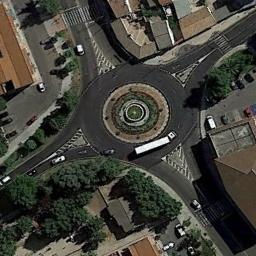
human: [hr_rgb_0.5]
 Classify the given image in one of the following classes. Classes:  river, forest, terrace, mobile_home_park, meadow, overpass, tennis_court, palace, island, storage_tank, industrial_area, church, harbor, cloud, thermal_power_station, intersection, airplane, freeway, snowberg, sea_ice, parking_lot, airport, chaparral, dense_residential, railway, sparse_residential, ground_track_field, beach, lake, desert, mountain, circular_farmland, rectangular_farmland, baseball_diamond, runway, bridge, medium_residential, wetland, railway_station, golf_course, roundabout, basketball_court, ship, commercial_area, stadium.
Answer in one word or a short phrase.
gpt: roundabout